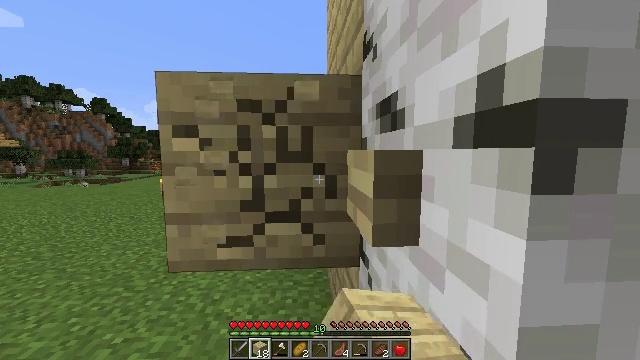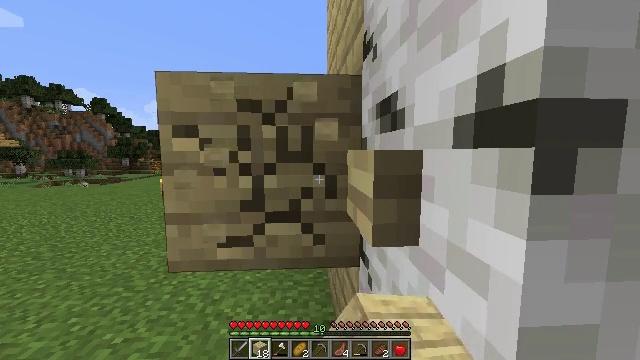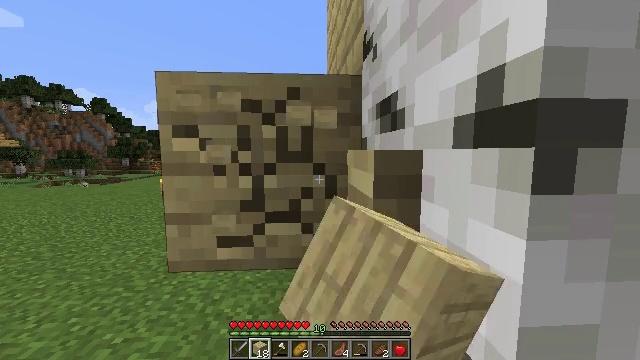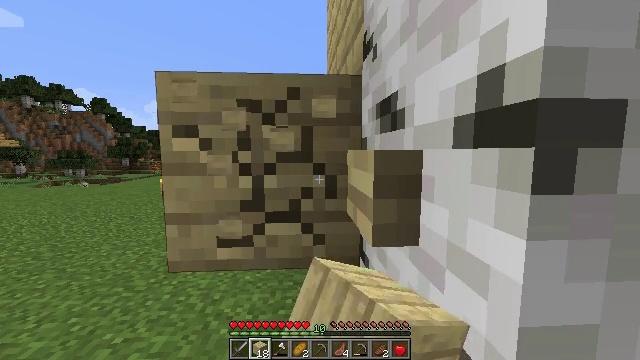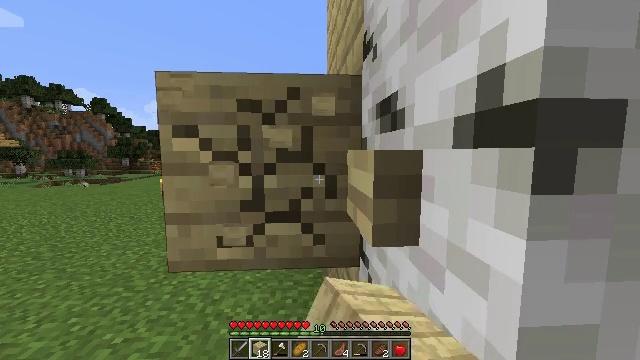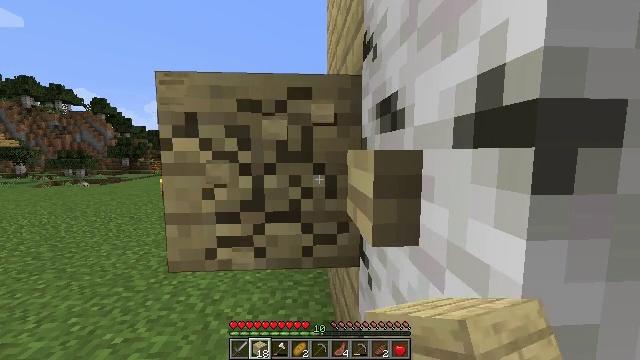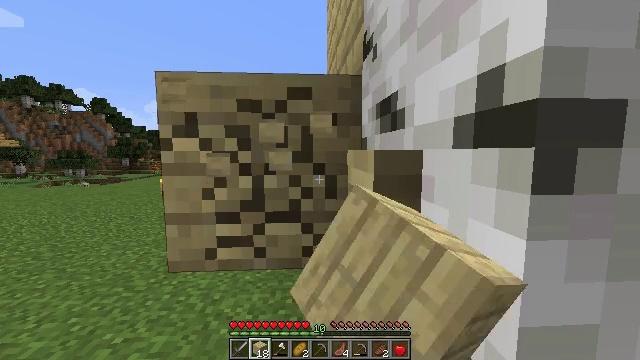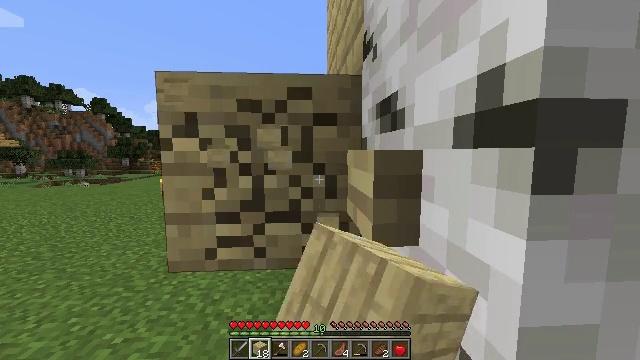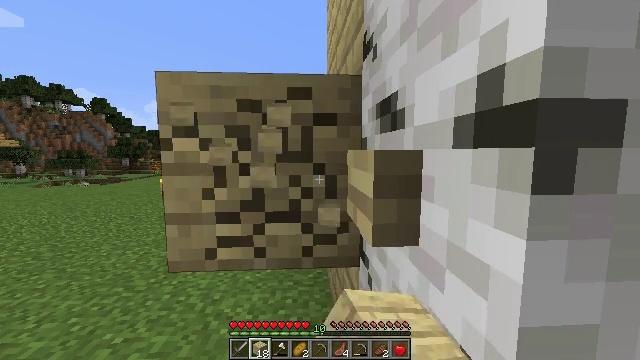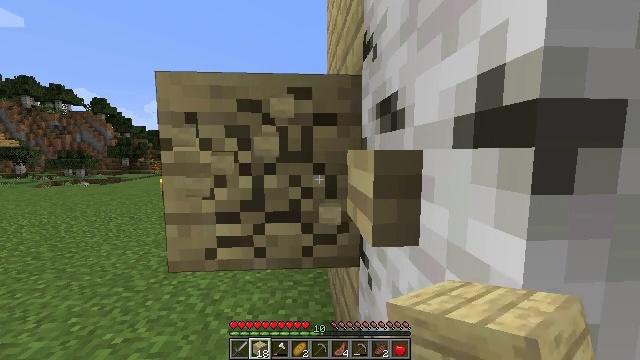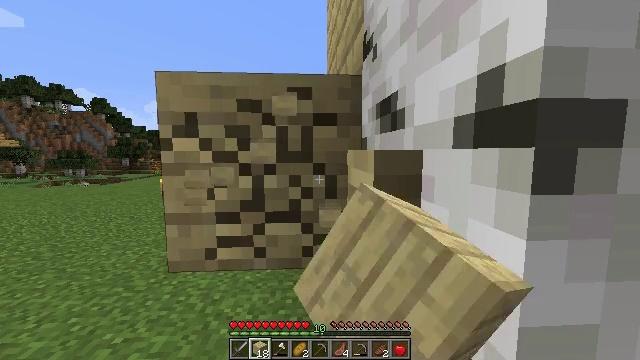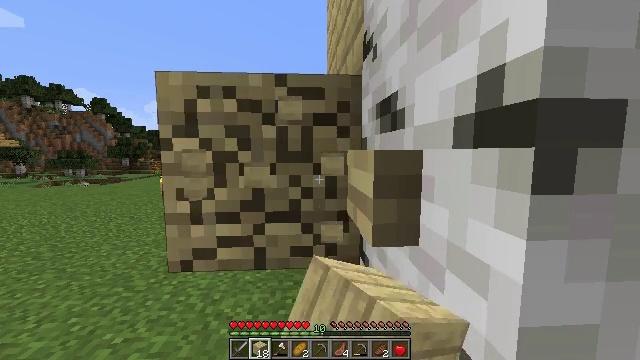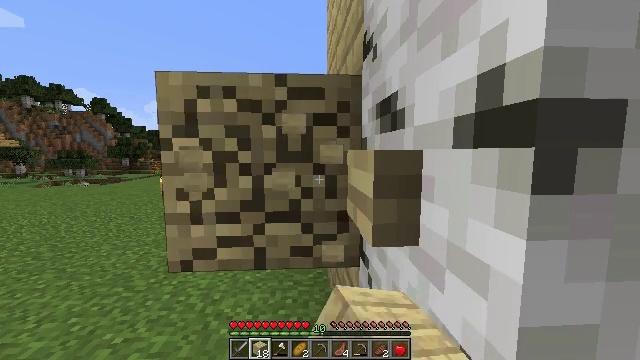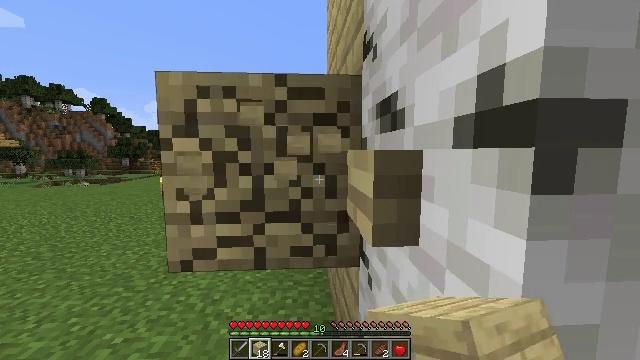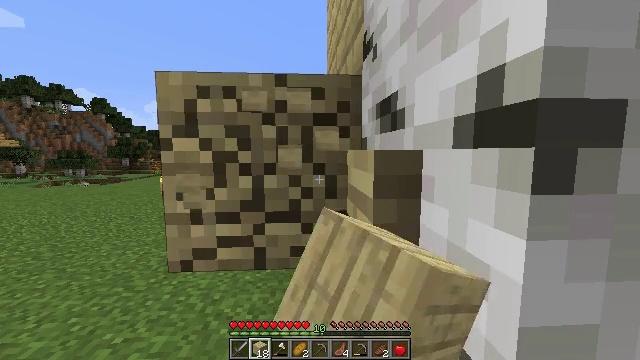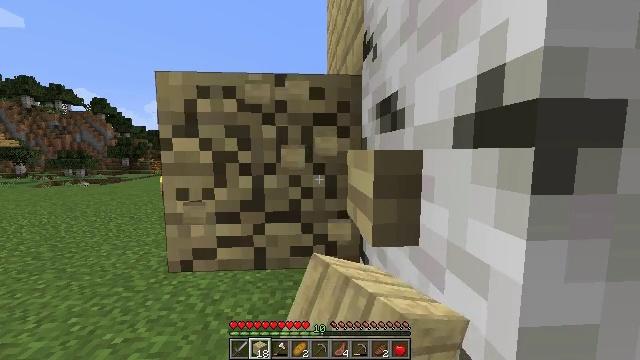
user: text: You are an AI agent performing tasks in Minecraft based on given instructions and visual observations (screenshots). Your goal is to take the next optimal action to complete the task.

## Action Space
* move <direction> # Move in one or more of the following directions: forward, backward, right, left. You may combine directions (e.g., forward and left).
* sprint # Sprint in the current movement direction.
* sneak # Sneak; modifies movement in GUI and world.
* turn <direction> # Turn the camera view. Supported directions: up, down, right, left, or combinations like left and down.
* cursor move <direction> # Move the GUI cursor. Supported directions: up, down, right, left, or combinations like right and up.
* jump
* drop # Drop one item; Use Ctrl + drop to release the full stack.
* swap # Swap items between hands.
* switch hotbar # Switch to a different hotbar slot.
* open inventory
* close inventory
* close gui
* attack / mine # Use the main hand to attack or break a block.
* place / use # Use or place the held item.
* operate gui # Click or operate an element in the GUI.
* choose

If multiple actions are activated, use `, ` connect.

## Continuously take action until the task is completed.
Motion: motion action
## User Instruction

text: Attack the birch planks to recycle them.
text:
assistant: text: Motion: attack / mine
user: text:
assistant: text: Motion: attack / mine
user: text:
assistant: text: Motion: attack / mine
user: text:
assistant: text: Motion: attack / mine
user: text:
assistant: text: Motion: attack / mine
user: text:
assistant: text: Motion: attack / mine
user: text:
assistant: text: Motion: attack / mine
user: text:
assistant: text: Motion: attack / mine
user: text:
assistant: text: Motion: attack / mine
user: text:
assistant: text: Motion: attack / mine
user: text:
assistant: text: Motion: attack / mine
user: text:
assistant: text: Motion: attack / mine
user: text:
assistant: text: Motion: attack / mine
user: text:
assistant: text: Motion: attack / mine
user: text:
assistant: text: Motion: attack / mine
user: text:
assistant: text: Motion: attack / mine
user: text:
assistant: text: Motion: attack / mine
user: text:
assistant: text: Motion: attack / mine
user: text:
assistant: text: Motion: attack / mine
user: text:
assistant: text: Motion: attack / mine
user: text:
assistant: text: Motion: attack / mine
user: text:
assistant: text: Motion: attack / mine